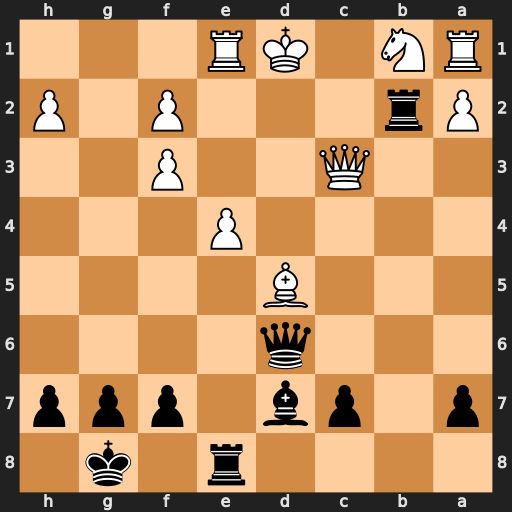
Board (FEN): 4r1k1/p1pb1ppp/3q4/3B4/4P3/2Q2P2/Pr3P1P/RN1KR3
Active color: b
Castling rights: -
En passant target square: -
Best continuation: Ba4+ Kc1 Rc2+ Qxc2 Bxc2